Field crop: maize
Growth stage: 2
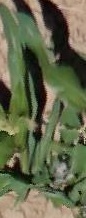
Species: maize